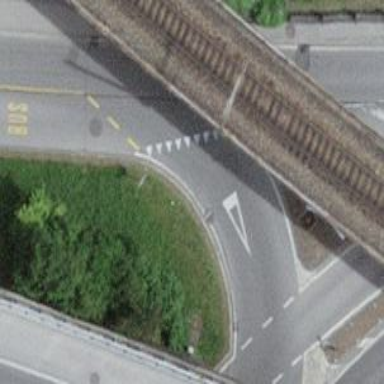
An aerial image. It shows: Asphalt road with primary link designation.